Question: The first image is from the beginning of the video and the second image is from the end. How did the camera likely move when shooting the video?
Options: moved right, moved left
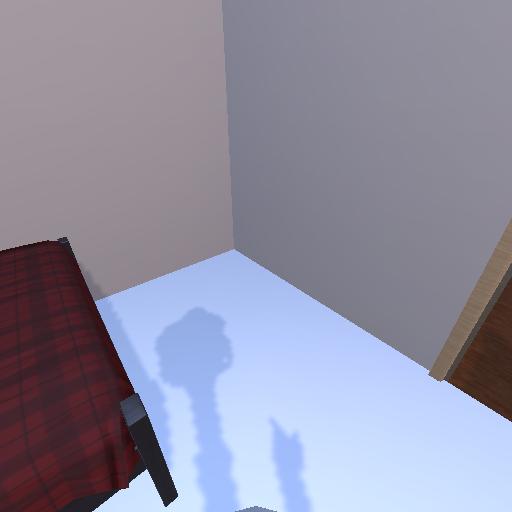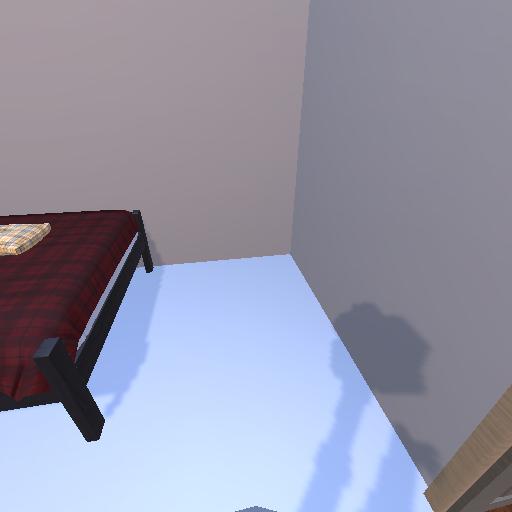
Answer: moved right